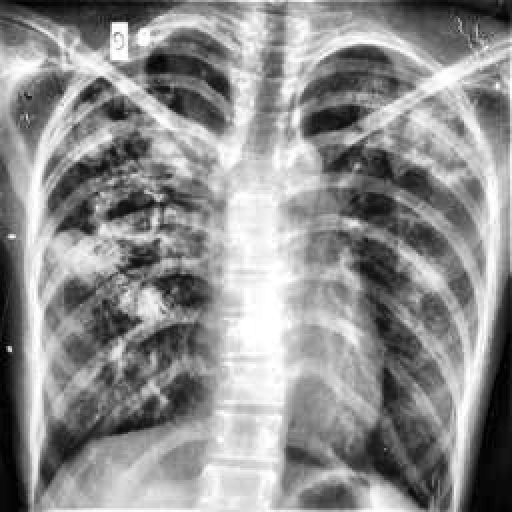
Finding: TUBERCULOSIS